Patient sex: F
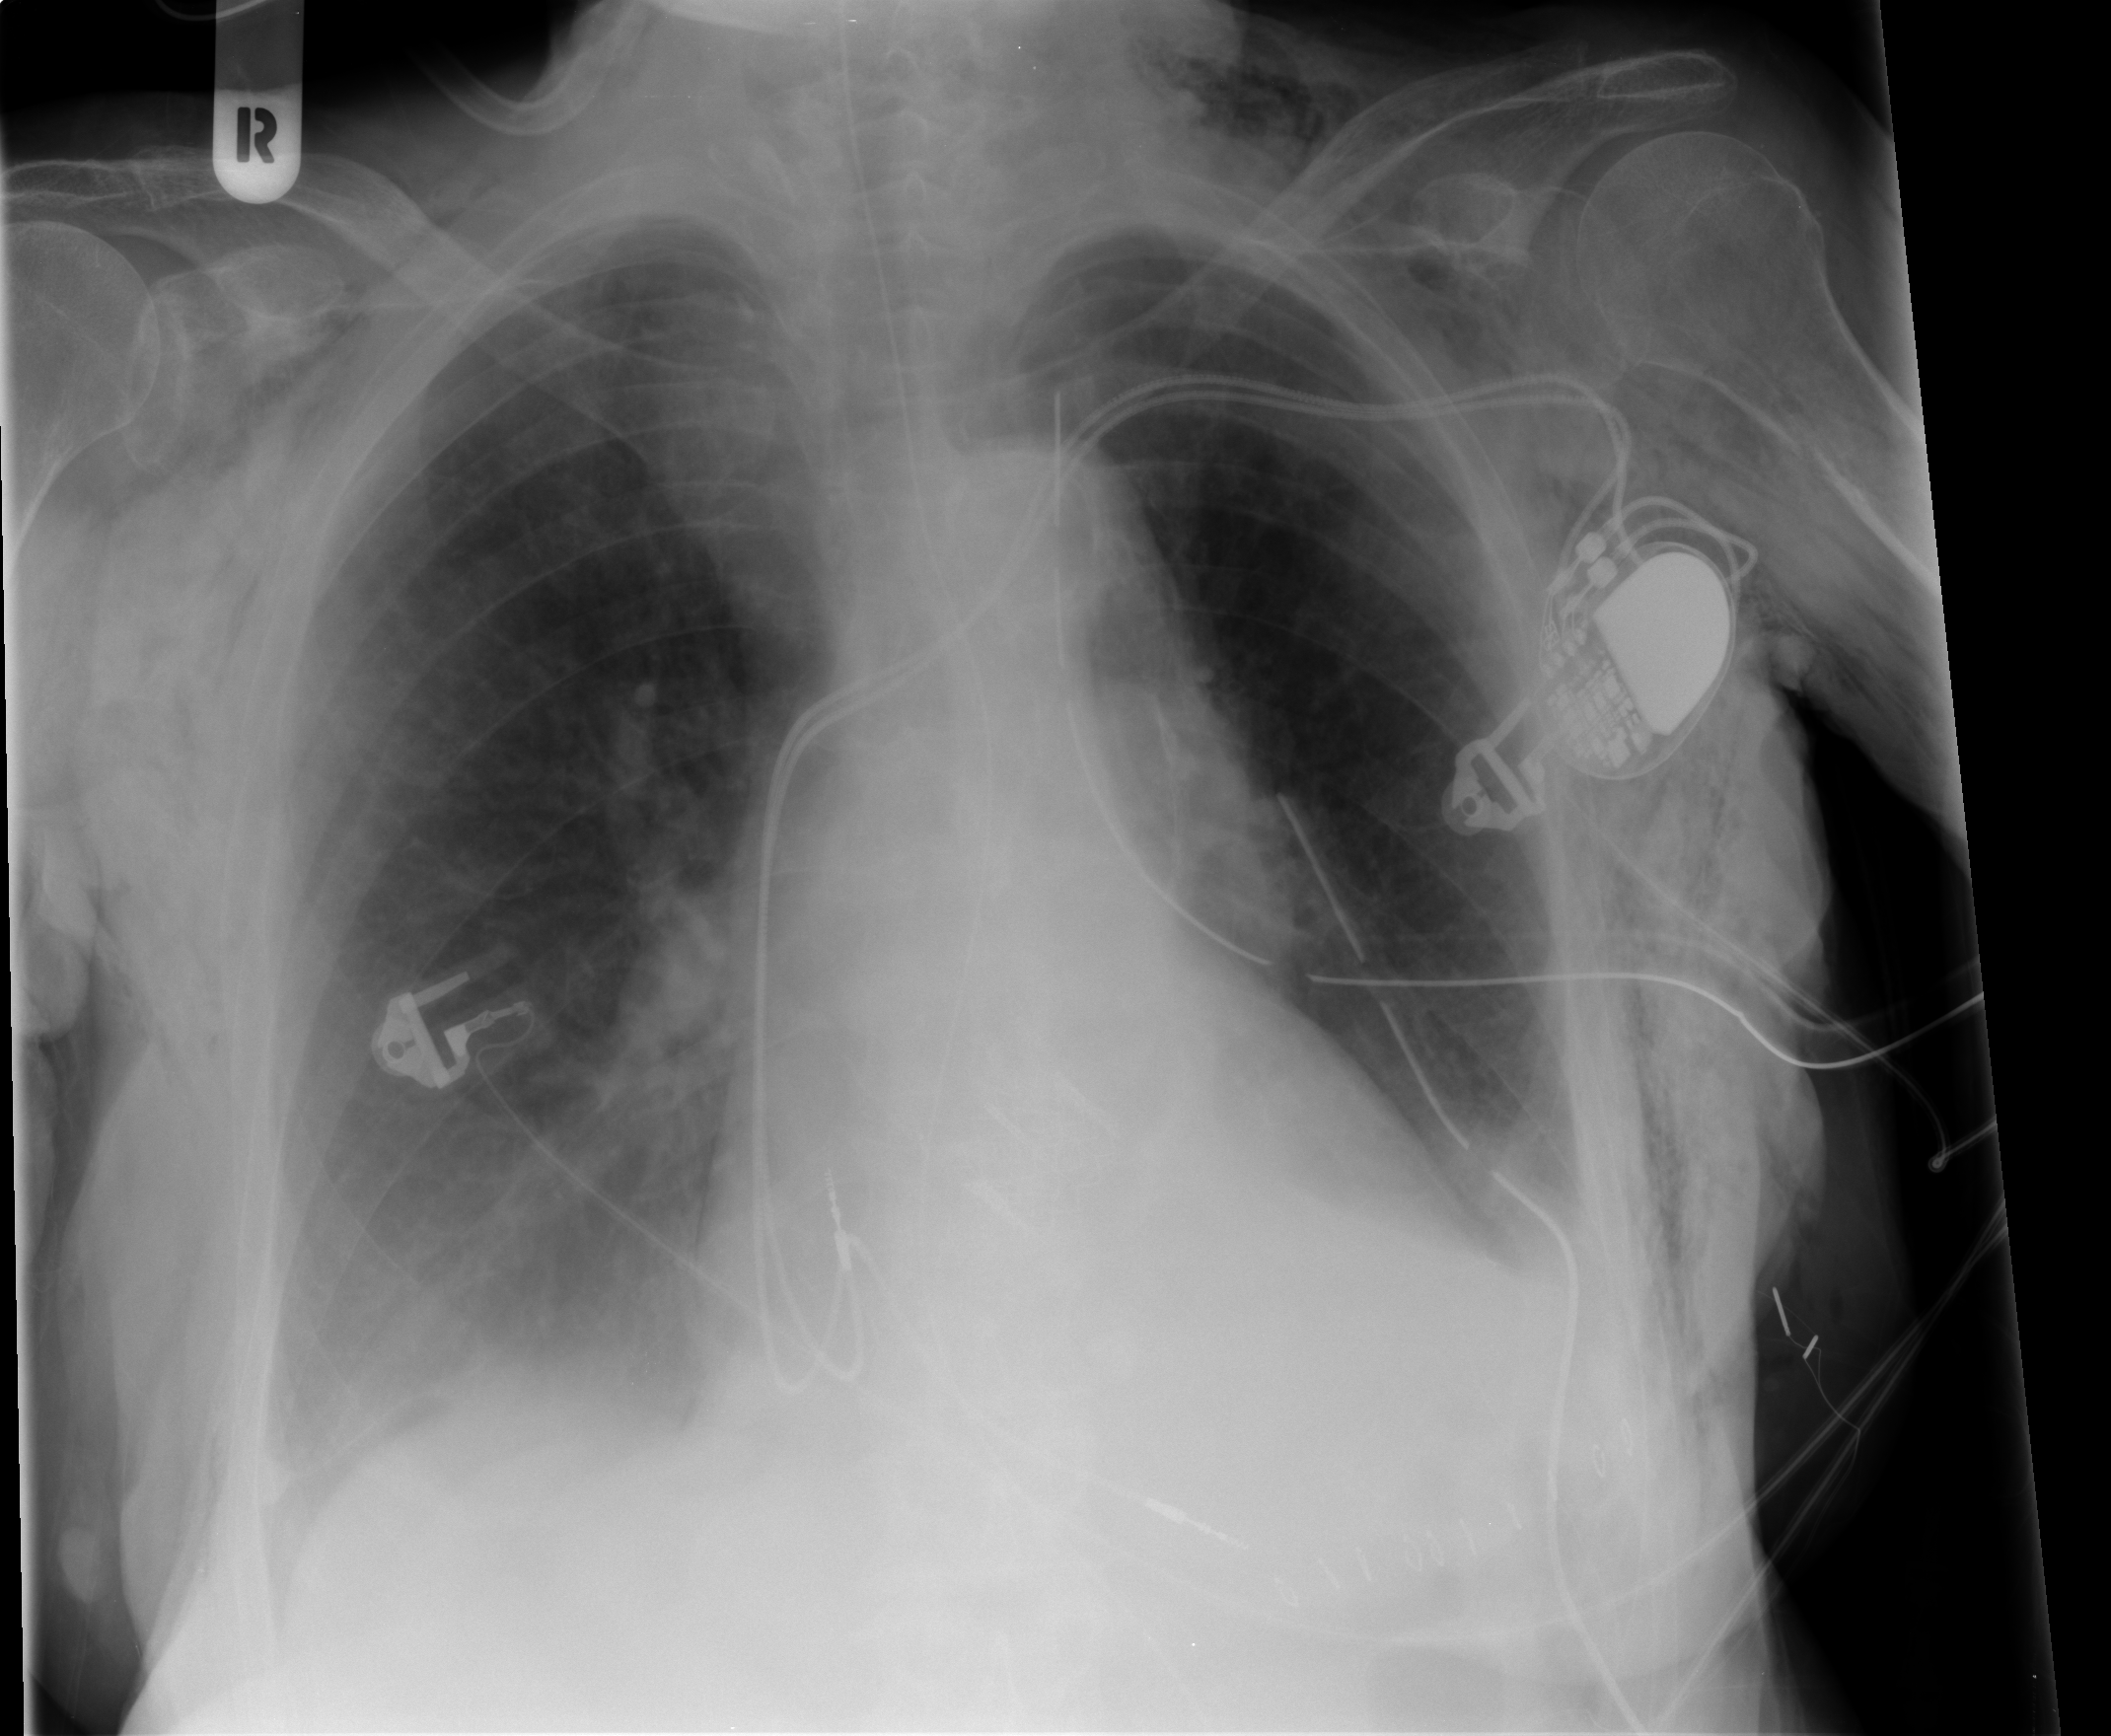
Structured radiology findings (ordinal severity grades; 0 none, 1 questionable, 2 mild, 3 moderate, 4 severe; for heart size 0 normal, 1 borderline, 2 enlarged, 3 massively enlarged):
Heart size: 0
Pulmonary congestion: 0
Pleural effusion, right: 1
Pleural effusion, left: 0
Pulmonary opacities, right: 0
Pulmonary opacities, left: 0
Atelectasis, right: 0
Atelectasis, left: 1